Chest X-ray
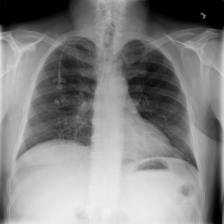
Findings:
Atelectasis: negative
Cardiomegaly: negative
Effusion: negative
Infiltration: negative
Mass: negative
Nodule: negative
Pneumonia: negative
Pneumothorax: negative
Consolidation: negative
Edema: negative
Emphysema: negative
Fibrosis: negative
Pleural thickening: negative
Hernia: negative